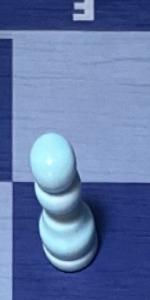
Label: Pawn_White